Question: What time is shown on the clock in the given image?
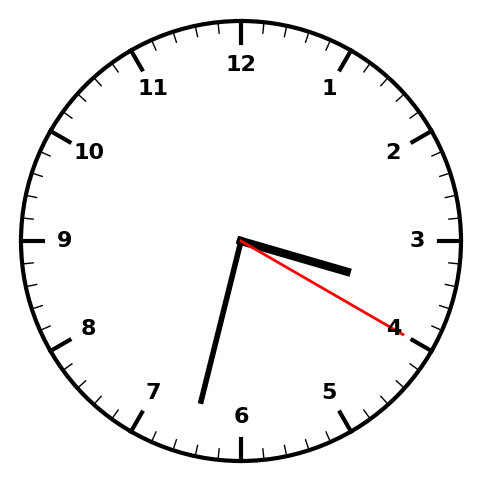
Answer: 03:32:20